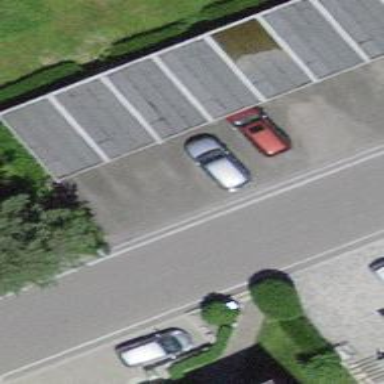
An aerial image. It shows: Flat-roofed garage.